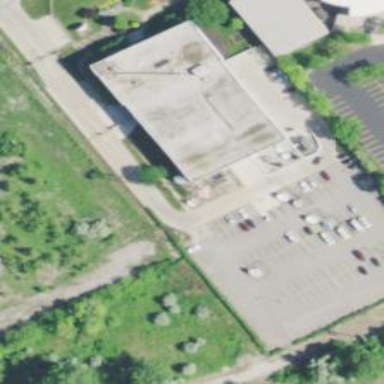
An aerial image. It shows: Television studio building.